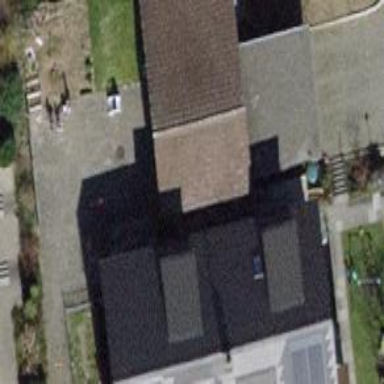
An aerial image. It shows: Building with tiled roof.